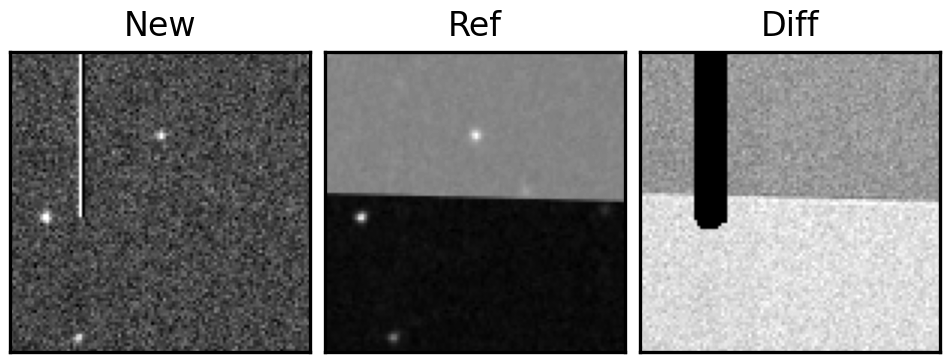
Label: bogus